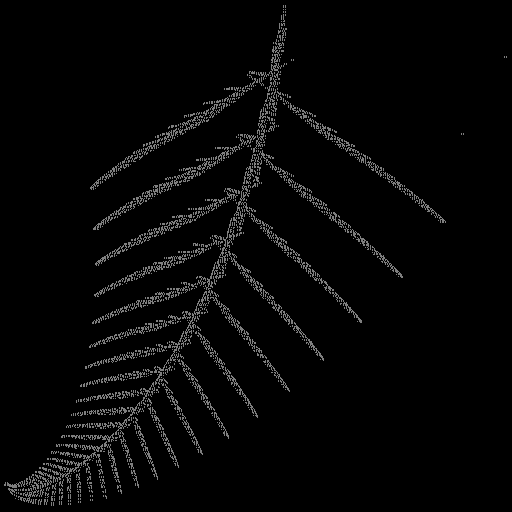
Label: deerfern